Question: Leading on from a previous question <URL> Im now trying to figure out how to take the outputed information and create a workable .dat file for use with clustering in matlab.
'''
%# read the list of features
fid = fopen('kddcup.names','rt');
C = textscan(fid, '%s %s', 'Delimiter',':', 'HeaderLines',1);
fclose(fid);
%# determine type of features
C{2} = regexprep(C{2}, '.$',''); %# remove "." at the end
attribNom = [ismember(C{2},'symbolic');true]; %# nominal features
%# build format string used to read/parse the actual data
frmt = cell(1,numel(C{1}));
frmt( ismember(C{2},'continuous') ) = {'%f'}; %# numeric features: read as number
frmt( ismember(C{2},'symbolic') ) = {'%s'}; %# nominal features: read as string
frmt = [frmt{:}];
frmt = [frmt '%s']; %# add the class attribute
%# read dataset
fid = fopen('kddcup.data','rt');
C = textscan(fid, frmt, 'Delimiter',',');
fclose(fid);
%# convert nominal attributes to numeric
ind = find(attribNom);
G = cell(numel(ind),1);
for i=1:numel(ind)
[C{ind(i)},G{i}] = grp2idx( C{ind(i)} );
end
%# all numeric dataset
M = cell2mat(C);
'''
I have several types of data which looks like this:

I tried the below method to create a .dat file but came up with the error:
'''
>> a = load('matlab.mat');
>> save 'matlab.dat' a -ascii
Warning: Attempt to write an unsupported data type
to an ASCII file.
Variable 'a' not written to file.
>> a = load('data.mat');
>> save 'matlab.dat' a -ascii
Warning: Attempt to write an unsupported data type
to an ASCII file.
Variable 'a' not written to file.
>> save 'matlab.dat' a
>> findcluster('matlab.dat')
??? Error using ==> load
Number of columns on line 1 of ASCII file
C:\Users\Garrith\Documents\MATLAB\matlab.dat
must be the same as previous lines.
Error in ==> findcluster>localloadfile at 471
load(filename);
Error in ==> findcluster at 160
localloadfile(filename, param);
'''
Matlabs clustering tool works on multi-dimensional data sets, but only displays on two
dimensions. You then use the x and y axis to compare against but im not quite sure if I will be able to create a clustering 2d analysis from the current data?
What I need to do is normalize the m file from my previous post <URL>
To normalize the data:
1. find the minimum and maximum dataset
2. Normalized scale minimum and maximum
3. Number in the data set
4. Normalized value
So first question is how do I find the minimum and maximum numbers in my dataset(m)
Step 1:
Find the largest and smallest values in the data set and represent them with the variables capital A and capital B:
'''
Lets say minimum number A = 92000
and max number say B = 64525000
'''
Step 2 normalize
Identify the smallest and largest numbers and set the variables to lower case a and b
unsure how to do this in matlab (not sure how you normalize the data to start with)
'''
set the minimum = a = 1
set the maximum = b = 10
'''
step 3
calculate the normalized value of any number x using the equation
'''
A = 92000
B = 64525000
a = 1
b = 10
x = <PHONE>
a + (x - A)(b - a)/(B - A)
1+(<PHONE>)(10-1)/(<PHONE>)
= 4.01
'''
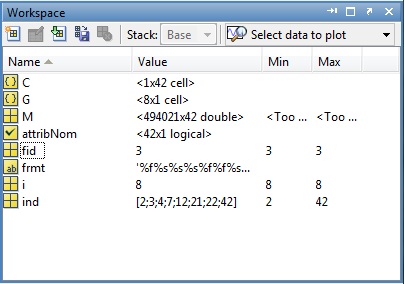
Answer: Looking at the errors in the middle of your question. 'a = load(matfile)' returns a structure, which is not supported by the ASCII-based MAT-file format. Try reading the documentation.